Question: In my ruby on rails web application, I have an Image that consists of two colours the first portion is black and the second portion is blue. When I set this image on the background, the image is repeating:
'''
body {
background:url("bg.png");
}
'''
but when I use below the repeatation of the image is remove:
'''
body {
background:url("bg.png") 0 0 repeat-x;
}
'''
but vertically its not fit to the screen,

it covers the 2/3rd portion of the screen. and the black portion is fit but the blue portion not cover the remaining screen and I want to increase only the blue portion of the image not black, is it possible.
Kindly suggest me, waiting for your reply.
Thanks.
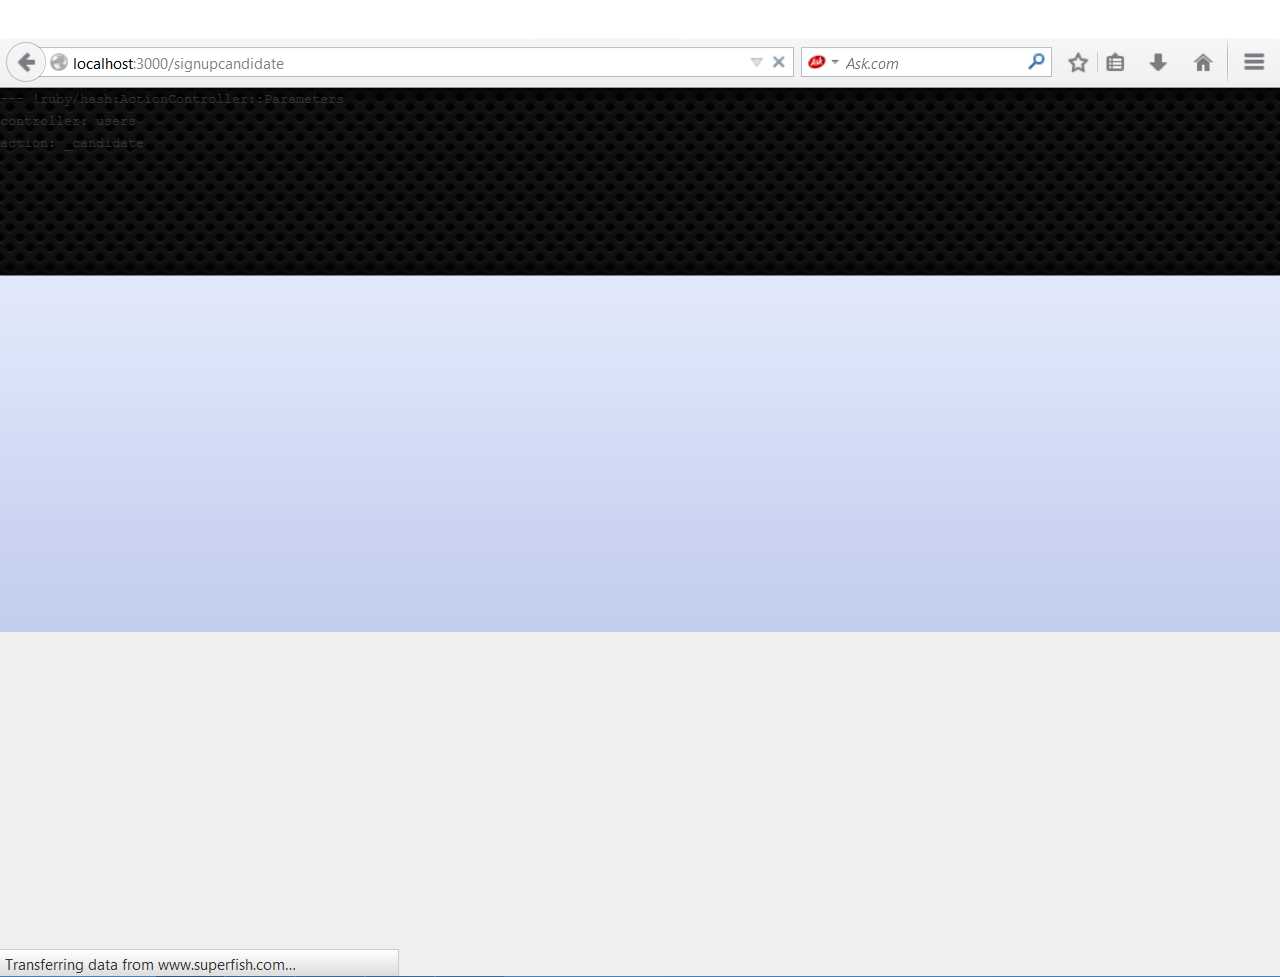
Answer: Using background images is an art
I would recommend using two elements - a "nav" element & then set the background of the 'body' to the blue gradient. You can use the <URL> property to make this work:
<URL>
'''
#app/assets/stylesheets/application.css.scss
body {
background: url("gradient.png");
background-size: cover;
}
nav {
height: 45px;
display: block;
background: url("black.png") 0 0 repeat-x;
}
'''
This will allow you to give the illusion of having a single background image, whilst maintaining the flexibility of having multiple elements (I.E the 'body' styling will act for the body, the 'nav' styling will act for the 'nav')